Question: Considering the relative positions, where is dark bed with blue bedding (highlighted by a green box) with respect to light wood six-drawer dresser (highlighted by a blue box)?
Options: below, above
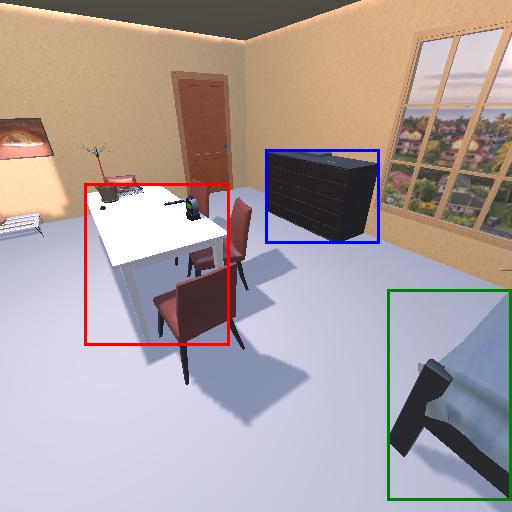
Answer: below